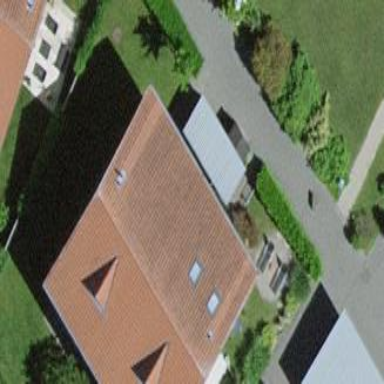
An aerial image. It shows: Semidetached house.